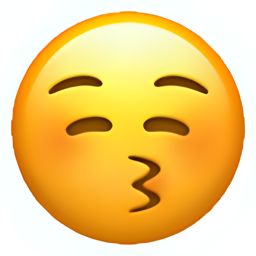
Name: kissing face with closed eyes
Emoji: 😚
Group: Smileys & Emotion
Sub-group: face-affection